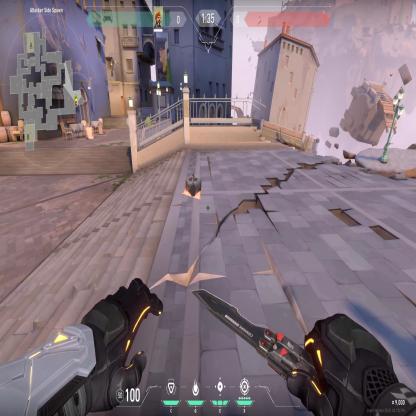
Label: dropped spike